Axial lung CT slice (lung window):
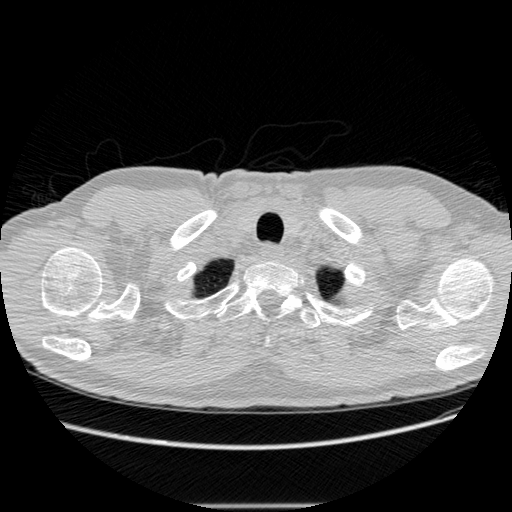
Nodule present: no